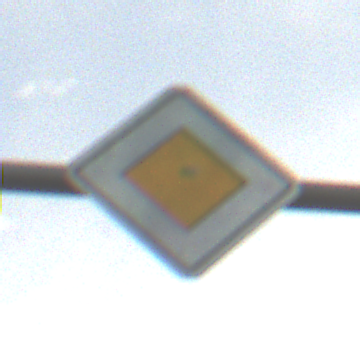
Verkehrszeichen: Vorfahrtsstrasse
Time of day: SunriseSunset
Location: Outdoor (Nature)
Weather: PartlyCloudy
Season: NotSpecified
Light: Natural